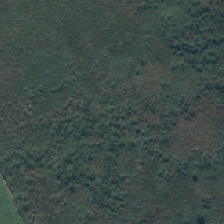
Land cover: herbaceous_freshwater_vege